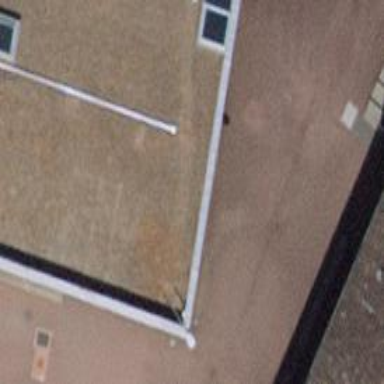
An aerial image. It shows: Public surveillance system installed on building.